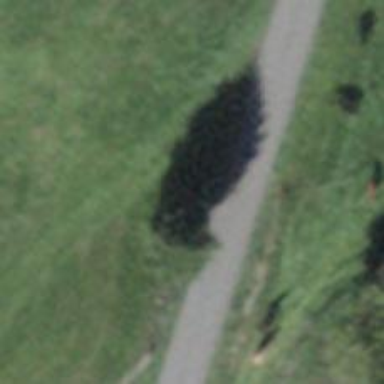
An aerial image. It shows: Wayside cross with historic significance.